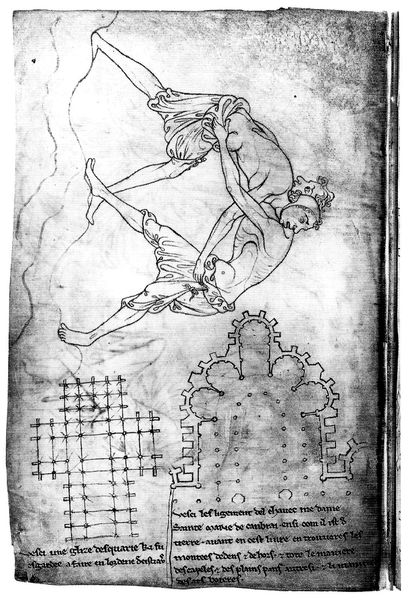
Titel: Villard de Honnecourt, Musterbuch
Künstler: Villard de Honnecourt
Schlagwörter: kampf, kopf, nackt, wasser, weiß, menschen, brust, männer, schwarz, skizze, zeichnung, gebäude, weg, herr, kirche, haare, blatt, gotik, schrift, studie, hosen, sport, bauch, griff, spiel, buch, kreuz, nakt, seite, text, entwurf, römer, mittelschiff, seitenschiff, griechisch, apsis, sturz, chor, kapelle, altdeutsch, sakralbau, ringen, ringkampf, grundriss, vierung, kreuzkirche, kuppelkirche, ringer, blatte, zeichnung#, laibche, struz, schlabberhosen, hwrr